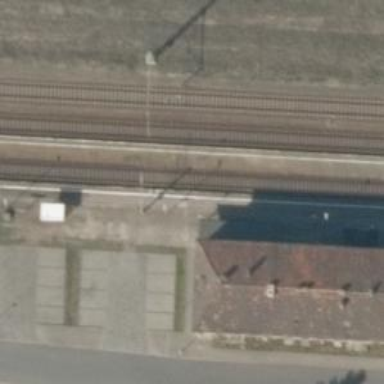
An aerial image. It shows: Milestone along the railway with catenary mast.